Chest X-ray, AP view. Patient: 51 years old, sex M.
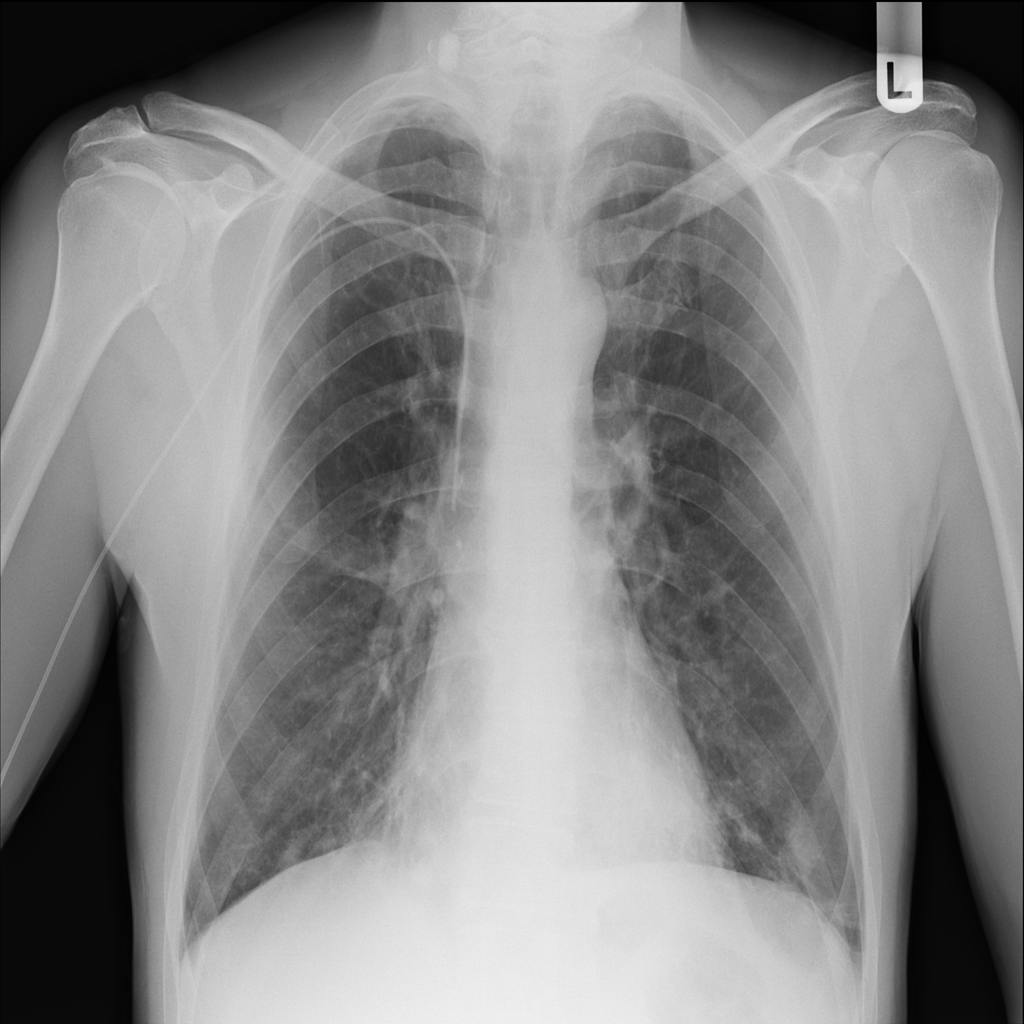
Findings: Atelectasis, Consolidation, Nodule, Pleural_Thickening